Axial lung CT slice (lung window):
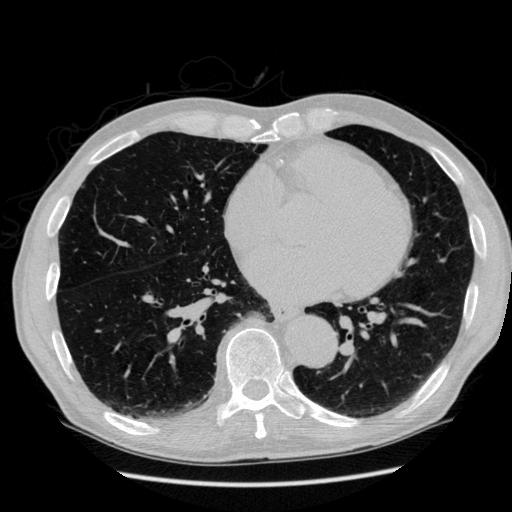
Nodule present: no